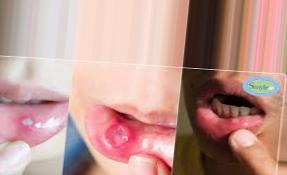
Condition: Mouth Ulcer